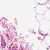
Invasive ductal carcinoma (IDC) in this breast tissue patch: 0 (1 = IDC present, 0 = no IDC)